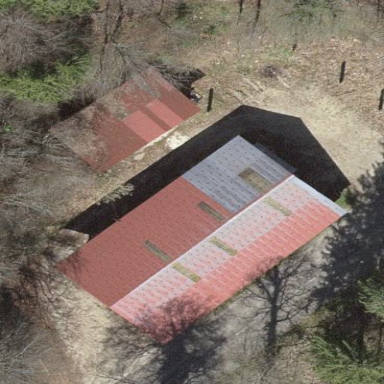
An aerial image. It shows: View of roof of building.